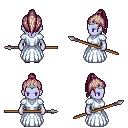
a pixel art fantasy rpg character, female body template, dark elf, purple skin, underdress, metal pants, white blonde long topknot hairstyle, silver tiara, brown slippers, spear, four views (front, back, left, right), 2x2 character sprite sheet, small pixel art, hard edges, no anti-aliasing